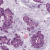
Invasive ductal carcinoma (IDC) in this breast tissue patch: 1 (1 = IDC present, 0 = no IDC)